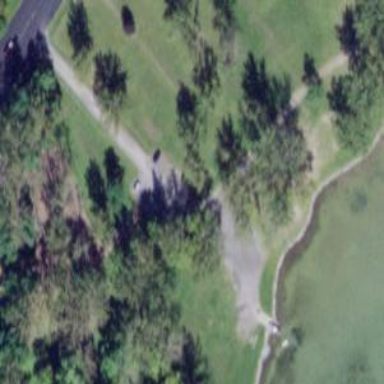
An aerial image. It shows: Service road leading to boat launch area.